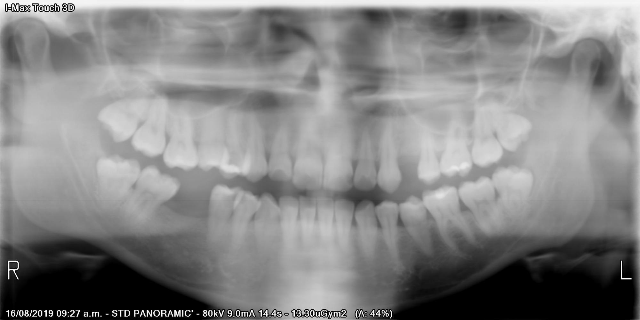
adult